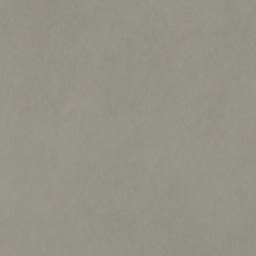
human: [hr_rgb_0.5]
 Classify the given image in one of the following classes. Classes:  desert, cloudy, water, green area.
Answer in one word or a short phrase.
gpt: cloudy